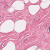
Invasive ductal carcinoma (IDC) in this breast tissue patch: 0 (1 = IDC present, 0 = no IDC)